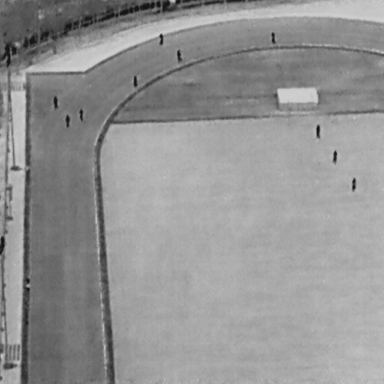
There are 11 People in the infrared image.